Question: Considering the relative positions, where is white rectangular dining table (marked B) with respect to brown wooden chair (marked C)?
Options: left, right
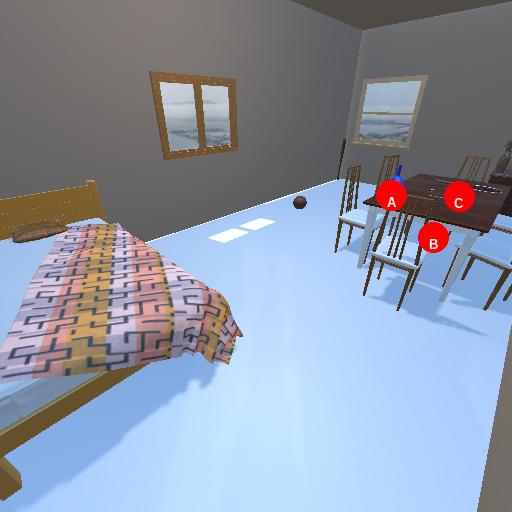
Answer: left